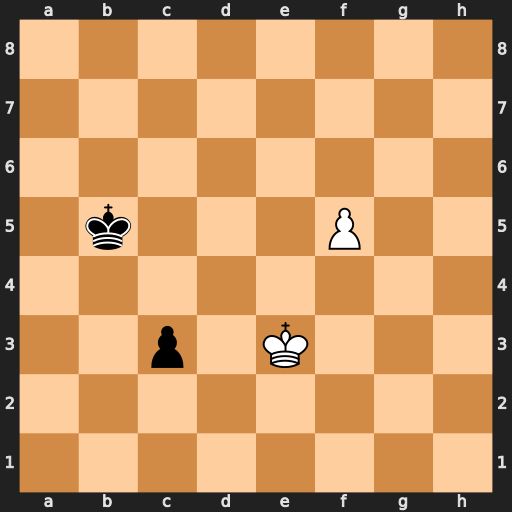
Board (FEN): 8/8/8/1k3P2/8/2p1K3/8/8
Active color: w
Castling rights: -
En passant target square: -
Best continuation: f6 c2 Kd2 c1=Q+ Kxc1